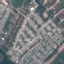
Label: Residential